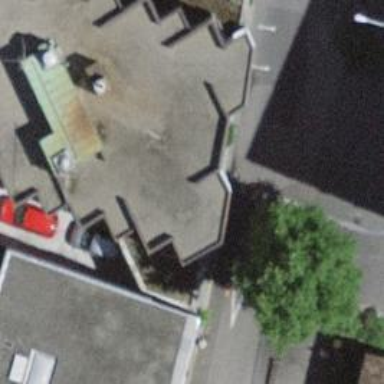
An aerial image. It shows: Fast food establishment.